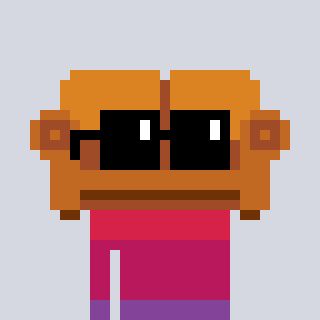
a pixel art character with square black sunglasses, a couch-shaped head and a grayscale-colored body on a cool background